Невесомый тонкий стержень длиной $L$ с закрепленным наверху маленьким массивным шариком находится в положении неустойчивого равновесия на жесткой, очень шероховатой горизонтальной поверхности. После легкого толчка он начинает падать.
Определите вертикальную и горизонтальную проекции скорости шарика в момент его удара о поверхность.
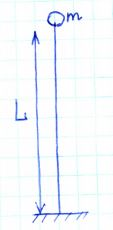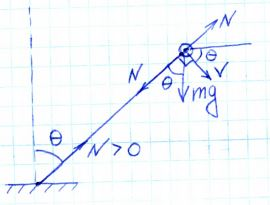
Решение: Определим, при каких углах $\theta$ стержень напряжен сжатием. В этом случае сила реакции опоры в точке касания стержня с землёй ненулевая. Поскольку поверхность очень шероховатая, то при $N>0$ нижний конец стержня покоится, так что шарик движется по окружности радиуса $L$.  Из закона сохранения энергии:$$\frac{mv^{2}}{2}+mgL\cos\theta=mgL \Rightarrow v=\sqrt{2gL(1-\cos\theta)}.$$$$ma_{ц.с.}=mg\cos\theta-N=\frac{mv^{2}}{L}=2mg(1-\cos\theta) \Rightarrow N=mg(3\cos\theta-2).$$$$N>0 \Longleftrightarrow 3\cos\theta-2>0 \Longleftrightarrow \cos\theta>\frac{2}{3} \\ \theta \in [0;\operatorname{arccos}\frac{2}{3}).$$При $\theta\ge \operatorname{arccos\frac{2}{3}}$ стержень уже не может быть напряжен сжатием, и шарик продолжит движение по параболе (свободное падение), а нижний конец стержня будет просто скользить вслед за шариком.Горизонтальная проекция в момент удара о землю равна горизонтальной проекции скорости шарика при $\theta_{0}=\operatorname{arccos}\frac{2}{3}$, потому что при свободном падении горизонтальная проекция скорости сохраняется. Она равна $$v(\theta_{0})\cdot \cos\theta_{0}=\sqrt{2gL(1-\cos\theta_{0})}\cdot \cos\theta_{0}=\sqrt{2gL(1-\frac{2}{3})}\cdot \frac{2}{3}=\frac{2}{3}\sqrt{\frac{2}{3}gL}.$$Вертикальную проекцию находим из закона сохранения энергии:$$mgL+0=0+\frac{mv_{вер}^{2}}{2}+\frac{mv_{гор}^{2}}{2},$$откуда$$v_{вер}=\sqrt{2gL-v_{гор}^{2}}=\sqrt{\frac{46}{27}gL}=\frac{1}{3}\sqrt{\frac{46}{3}gL}.$$
Ответ: $$v_{гор}=\frac{2}{3}\sqrt{\frac{2}{3}gL}\approx 0.54\sqrt{gL}.$$$$v_{вер}=\frac{1}{3}\sqrt{\frac{46}{3}gL}\approx1.31\sqrt{gL}.$$
Темы:
T, Механика, Динамика, Всероссийские